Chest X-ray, PA view. Patient: 41 years old, sex M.
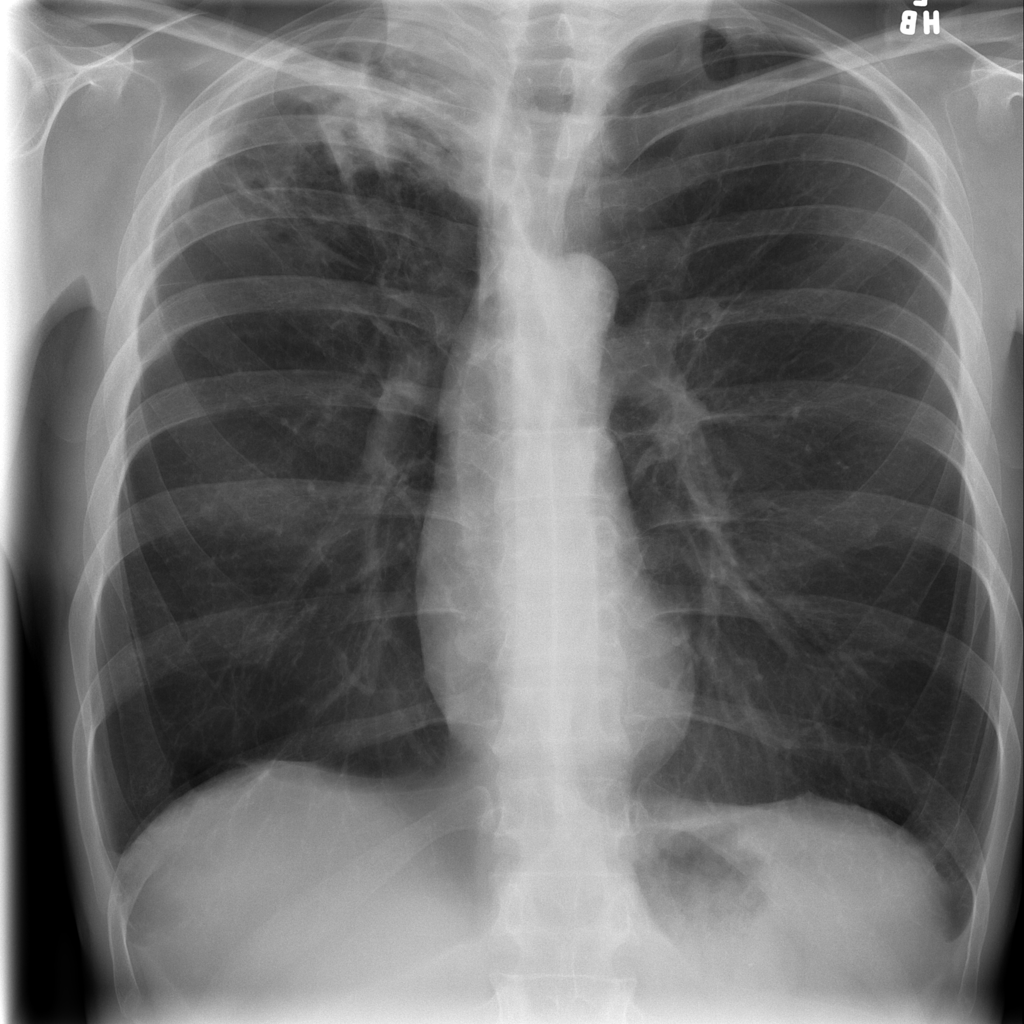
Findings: Infiltration, Nodule, Pleural_Thickening